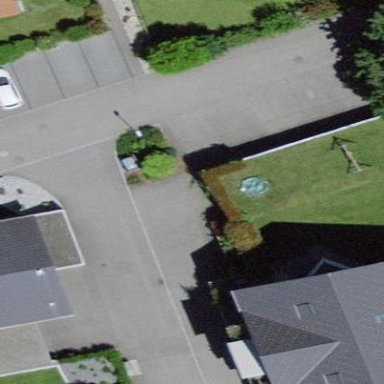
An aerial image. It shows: Garages with flat grass roof.